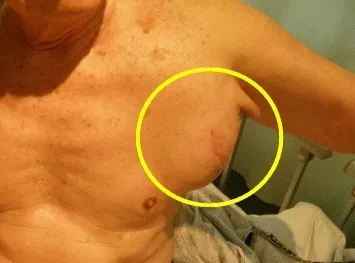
Physical findings on initial examination. The tumor in the left axilla was fist-sized, solid, and immovable. A scar from a biopsy incision overlay the tumor.
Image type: medical_photograph (skin_photograph)